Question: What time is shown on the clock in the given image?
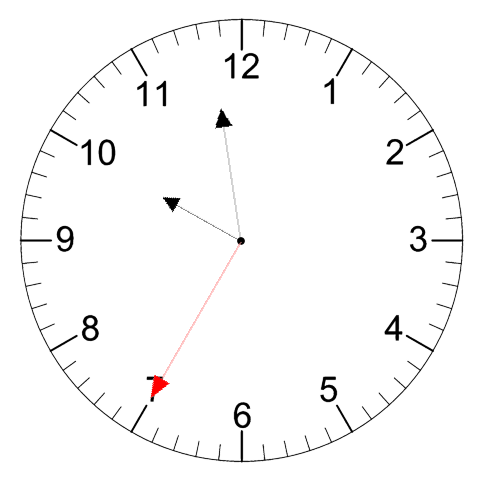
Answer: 09:58:35